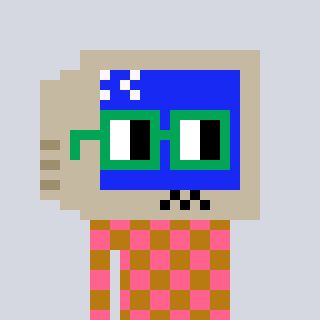
a pixel art character with square green glasses, a old monitor-shaped head and a gold-colored body on a cool background